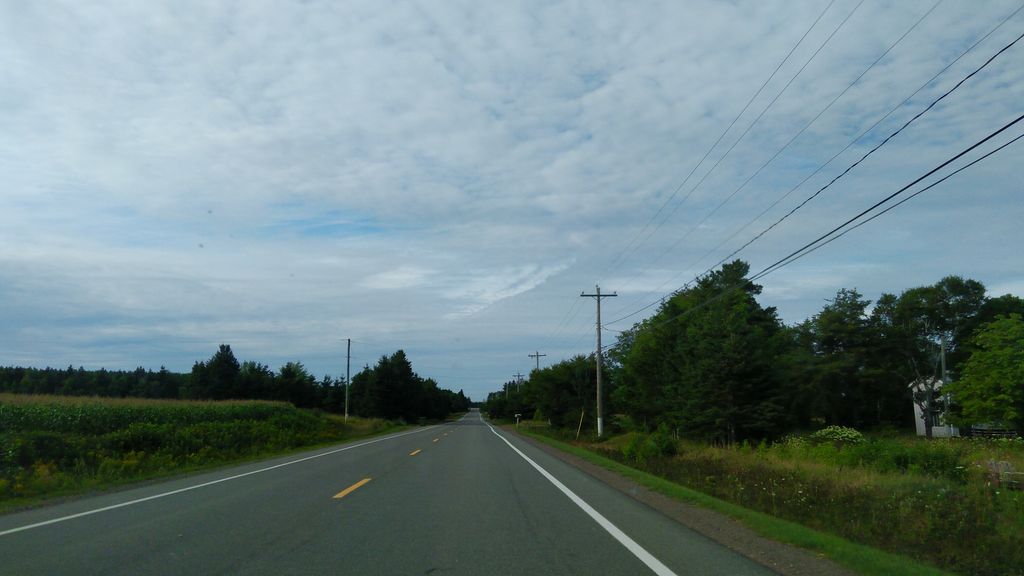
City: charlottetown